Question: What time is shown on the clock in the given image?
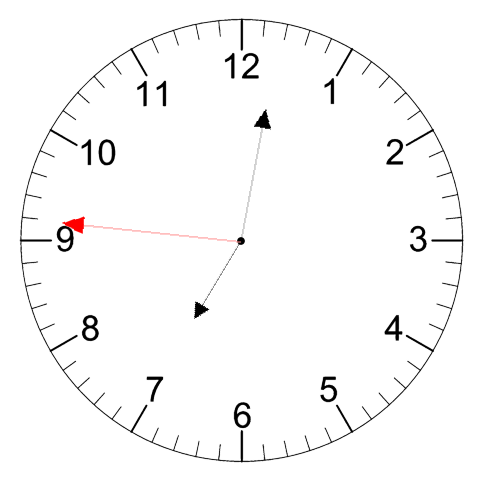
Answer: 07:01:46